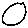
Label: circle